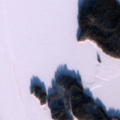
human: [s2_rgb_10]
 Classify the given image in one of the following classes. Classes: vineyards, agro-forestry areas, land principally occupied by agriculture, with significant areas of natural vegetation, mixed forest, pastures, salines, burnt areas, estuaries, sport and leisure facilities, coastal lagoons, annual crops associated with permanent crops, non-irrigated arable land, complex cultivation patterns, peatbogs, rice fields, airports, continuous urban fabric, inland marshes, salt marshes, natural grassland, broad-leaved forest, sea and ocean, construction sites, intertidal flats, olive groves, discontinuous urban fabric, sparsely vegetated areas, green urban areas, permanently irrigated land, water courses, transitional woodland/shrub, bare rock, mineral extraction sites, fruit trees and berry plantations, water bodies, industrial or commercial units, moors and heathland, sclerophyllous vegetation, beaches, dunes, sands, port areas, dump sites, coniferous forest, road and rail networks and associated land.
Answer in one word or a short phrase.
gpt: mixed forest, water bodies